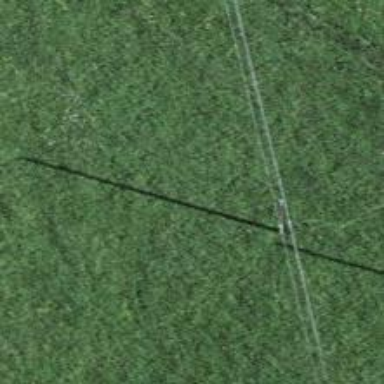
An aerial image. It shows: Minor power line.